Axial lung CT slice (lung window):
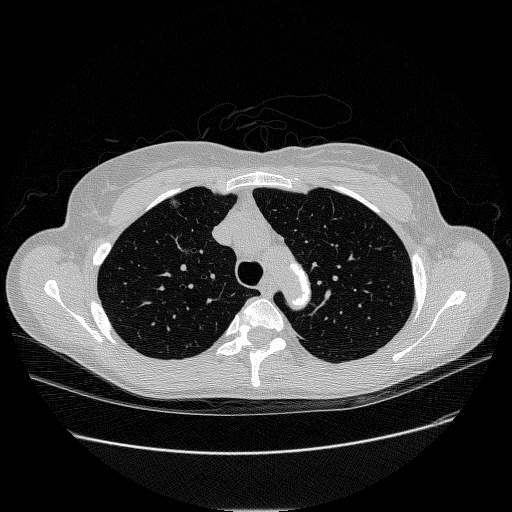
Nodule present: yes
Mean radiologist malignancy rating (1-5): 3.25